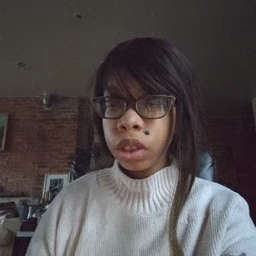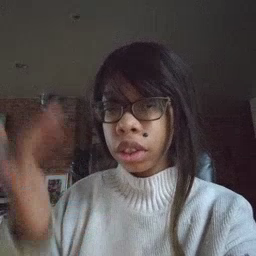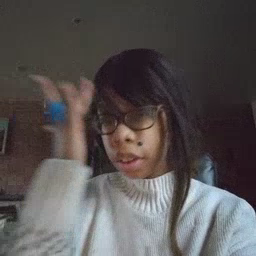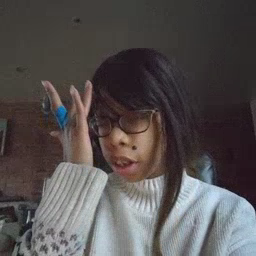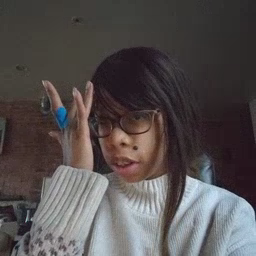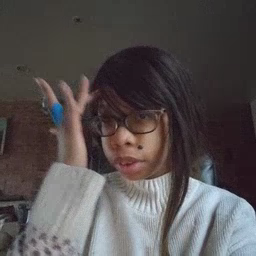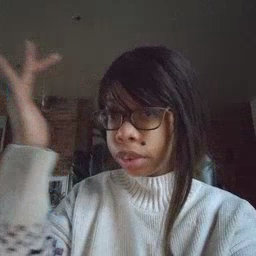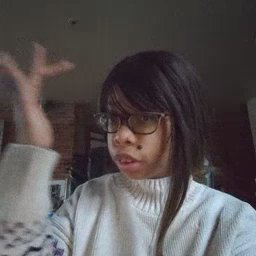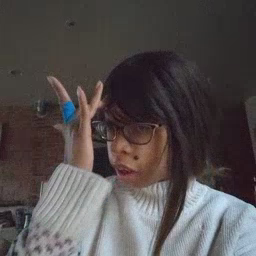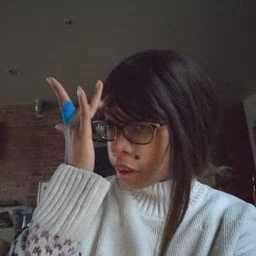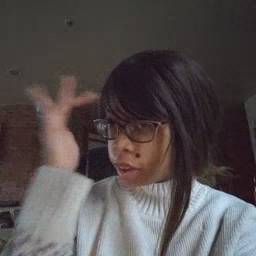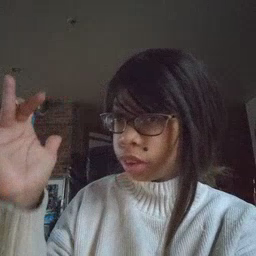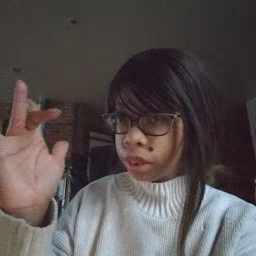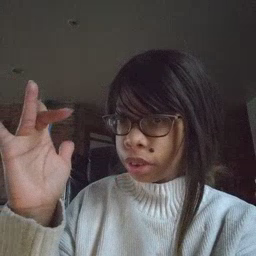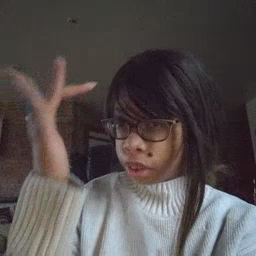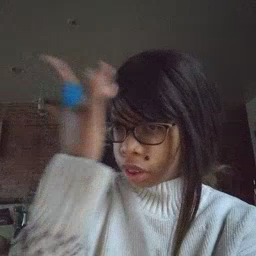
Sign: sick